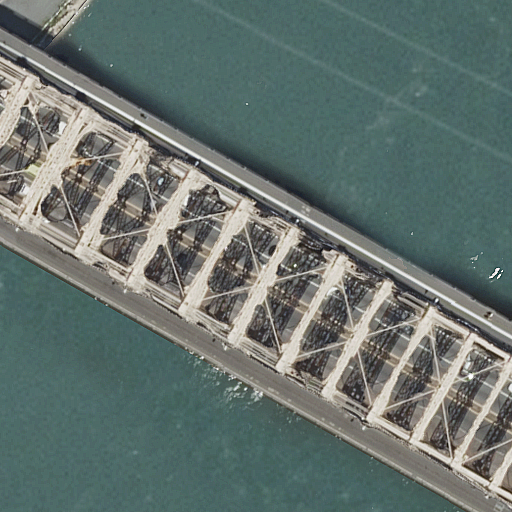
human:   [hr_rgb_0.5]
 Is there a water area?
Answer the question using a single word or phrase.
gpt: yes

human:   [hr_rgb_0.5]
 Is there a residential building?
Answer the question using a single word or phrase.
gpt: no

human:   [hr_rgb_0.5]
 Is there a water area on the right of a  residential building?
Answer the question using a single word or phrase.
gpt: no

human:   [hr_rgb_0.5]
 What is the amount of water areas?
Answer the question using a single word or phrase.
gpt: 1

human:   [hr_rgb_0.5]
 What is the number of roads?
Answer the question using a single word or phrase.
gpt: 6

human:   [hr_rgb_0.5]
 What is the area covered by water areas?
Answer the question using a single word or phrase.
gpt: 10449m2

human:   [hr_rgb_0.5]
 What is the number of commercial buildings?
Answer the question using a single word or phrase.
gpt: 0

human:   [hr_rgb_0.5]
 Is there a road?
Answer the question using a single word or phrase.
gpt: yes

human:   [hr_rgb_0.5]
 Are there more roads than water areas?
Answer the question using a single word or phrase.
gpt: yes

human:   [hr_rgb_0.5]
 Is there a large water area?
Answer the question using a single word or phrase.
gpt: yes

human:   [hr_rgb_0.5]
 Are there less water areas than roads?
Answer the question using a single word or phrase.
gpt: yes

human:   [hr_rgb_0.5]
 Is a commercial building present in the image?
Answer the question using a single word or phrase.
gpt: no

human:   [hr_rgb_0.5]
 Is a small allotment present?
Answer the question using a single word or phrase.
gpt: no

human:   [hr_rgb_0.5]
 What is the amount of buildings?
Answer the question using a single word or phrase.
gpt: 0

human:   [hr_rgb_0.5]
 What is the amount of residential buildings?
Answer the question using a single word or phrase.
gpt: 0

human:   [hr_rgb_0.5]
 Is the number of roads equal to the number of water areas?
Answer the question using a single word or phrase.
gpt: no

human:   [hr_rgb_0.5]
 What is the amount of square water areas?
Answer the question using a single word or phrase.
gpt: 0

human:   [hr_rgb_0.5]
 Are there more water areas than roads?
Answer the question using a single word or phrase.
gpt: no

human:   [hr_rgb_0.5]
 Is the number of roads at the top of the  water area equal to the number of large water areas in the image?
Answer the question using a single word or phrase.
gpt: no

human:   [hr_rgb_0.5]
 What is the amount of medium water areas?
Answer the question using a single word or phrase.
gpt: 0

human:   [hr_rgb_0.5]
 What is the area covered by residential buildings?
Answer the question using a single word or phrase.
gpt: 0m2

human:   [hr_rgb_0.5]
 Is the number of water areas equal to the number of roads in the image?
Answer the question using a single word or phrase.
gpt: no

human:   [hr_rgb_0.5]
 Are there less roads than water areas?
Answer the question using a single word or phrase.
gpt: no

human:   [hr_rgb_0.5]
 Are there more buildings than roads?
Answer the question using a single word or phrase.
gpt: no

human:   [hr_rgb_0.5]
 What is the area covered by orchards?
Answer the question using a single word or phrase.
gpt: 0m2

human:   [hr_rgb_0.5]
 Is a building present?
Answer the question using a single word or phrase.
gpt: no

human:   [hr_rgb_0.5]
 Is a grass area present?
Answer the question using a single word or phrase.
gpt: no

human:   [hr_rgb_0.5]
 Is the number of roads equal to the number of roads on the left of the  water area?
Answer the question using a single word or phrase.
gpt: no

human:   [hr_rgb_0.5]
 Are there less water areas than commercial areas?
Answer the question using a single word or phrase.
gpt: no

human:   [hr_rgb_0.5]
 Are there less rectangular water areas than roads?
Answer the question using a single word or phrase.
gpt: yes

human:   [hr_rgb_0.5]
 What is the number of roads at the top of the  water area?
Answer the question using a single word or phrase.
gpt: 0

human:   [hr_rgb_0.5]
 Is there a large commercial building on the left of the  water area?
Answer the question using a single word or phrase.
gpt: no

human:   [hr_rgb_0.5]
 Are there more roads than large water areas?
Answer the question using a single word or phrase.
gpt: yes

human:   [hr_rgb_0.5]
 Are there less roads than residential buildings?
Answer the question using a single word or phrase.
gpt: no

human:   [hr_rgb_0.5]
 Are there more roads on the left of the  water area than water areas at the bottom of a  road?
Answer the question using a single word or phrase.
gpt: no

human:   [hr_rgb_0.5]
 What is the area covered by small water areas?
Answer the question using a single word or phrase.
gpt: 0m2

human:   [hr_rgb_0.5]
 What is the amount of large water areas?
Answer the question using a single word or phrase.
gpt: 1

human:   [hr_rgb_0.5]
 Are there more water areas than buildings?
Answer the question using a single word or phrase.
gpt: yes

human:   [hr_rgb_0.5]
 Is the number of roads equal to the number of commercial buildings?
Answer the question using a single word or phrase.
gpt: no

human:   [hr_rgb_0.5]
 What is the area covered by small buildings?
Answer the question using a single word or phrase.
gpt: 0m2

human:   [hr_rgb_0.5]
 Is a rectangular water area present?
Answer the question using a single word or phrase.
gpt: yes

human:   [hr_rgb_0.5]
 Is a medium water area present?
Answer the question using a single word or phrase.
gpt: no

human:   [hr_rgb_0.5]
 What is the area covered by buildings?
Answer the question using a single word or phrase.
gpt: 0m2

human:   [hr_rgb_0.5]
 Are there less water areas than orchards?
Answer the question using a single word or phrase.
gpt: no

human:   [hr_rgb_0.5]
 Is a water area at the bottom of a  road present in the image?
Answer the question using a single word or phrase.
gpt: no

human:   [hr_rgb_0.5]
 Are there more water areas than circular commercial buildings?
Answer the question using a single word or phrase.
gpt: yes

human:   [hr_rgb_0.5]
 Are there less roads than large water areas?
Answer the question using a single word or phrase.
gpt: no

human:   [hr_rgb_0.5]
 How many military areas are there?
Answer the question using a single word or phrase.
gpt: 0

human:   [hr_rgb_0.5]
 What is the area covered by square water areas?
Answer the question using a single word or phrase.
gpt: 0m2

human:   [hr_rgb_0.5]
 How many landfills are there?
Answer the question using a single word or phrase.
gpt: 0

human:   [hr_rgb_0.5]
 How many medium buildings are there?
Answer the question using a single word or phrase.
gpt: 0

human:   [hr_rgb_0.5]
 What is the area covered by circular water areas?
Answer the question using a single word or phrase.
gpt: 0m2

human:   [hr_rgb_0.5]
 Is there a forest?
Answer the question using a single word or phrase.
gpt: no

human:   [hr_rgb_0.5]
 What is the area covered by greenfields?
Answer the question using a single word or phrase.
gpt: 0m2

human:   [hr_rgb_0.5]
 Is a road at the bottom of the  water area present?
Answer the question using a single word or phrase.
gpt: no

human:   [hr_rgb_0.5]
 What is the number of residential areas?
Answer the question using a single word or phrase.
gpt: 0

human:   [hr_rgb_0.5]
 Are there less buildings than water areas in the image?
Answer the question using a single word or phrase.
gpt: yes

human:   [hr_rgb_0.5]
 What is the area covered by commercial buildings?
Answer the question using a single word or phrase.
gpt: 0m2

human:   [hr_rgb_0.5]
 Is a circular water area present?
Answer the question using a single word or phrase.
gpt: no

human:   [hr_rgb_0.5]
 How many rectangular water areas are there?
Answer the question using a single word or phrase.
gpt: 1

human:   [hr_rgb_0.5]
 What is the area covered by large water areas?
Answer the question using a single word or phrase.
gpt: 10449m2

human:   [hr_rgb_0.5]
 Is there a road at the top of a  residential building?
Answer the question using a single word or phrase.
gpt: no

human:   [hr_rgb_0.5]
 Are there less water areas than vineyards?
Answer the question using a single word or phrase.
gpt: no

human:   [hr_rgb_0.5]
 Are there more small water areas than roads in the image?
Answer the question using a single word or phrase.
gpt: no